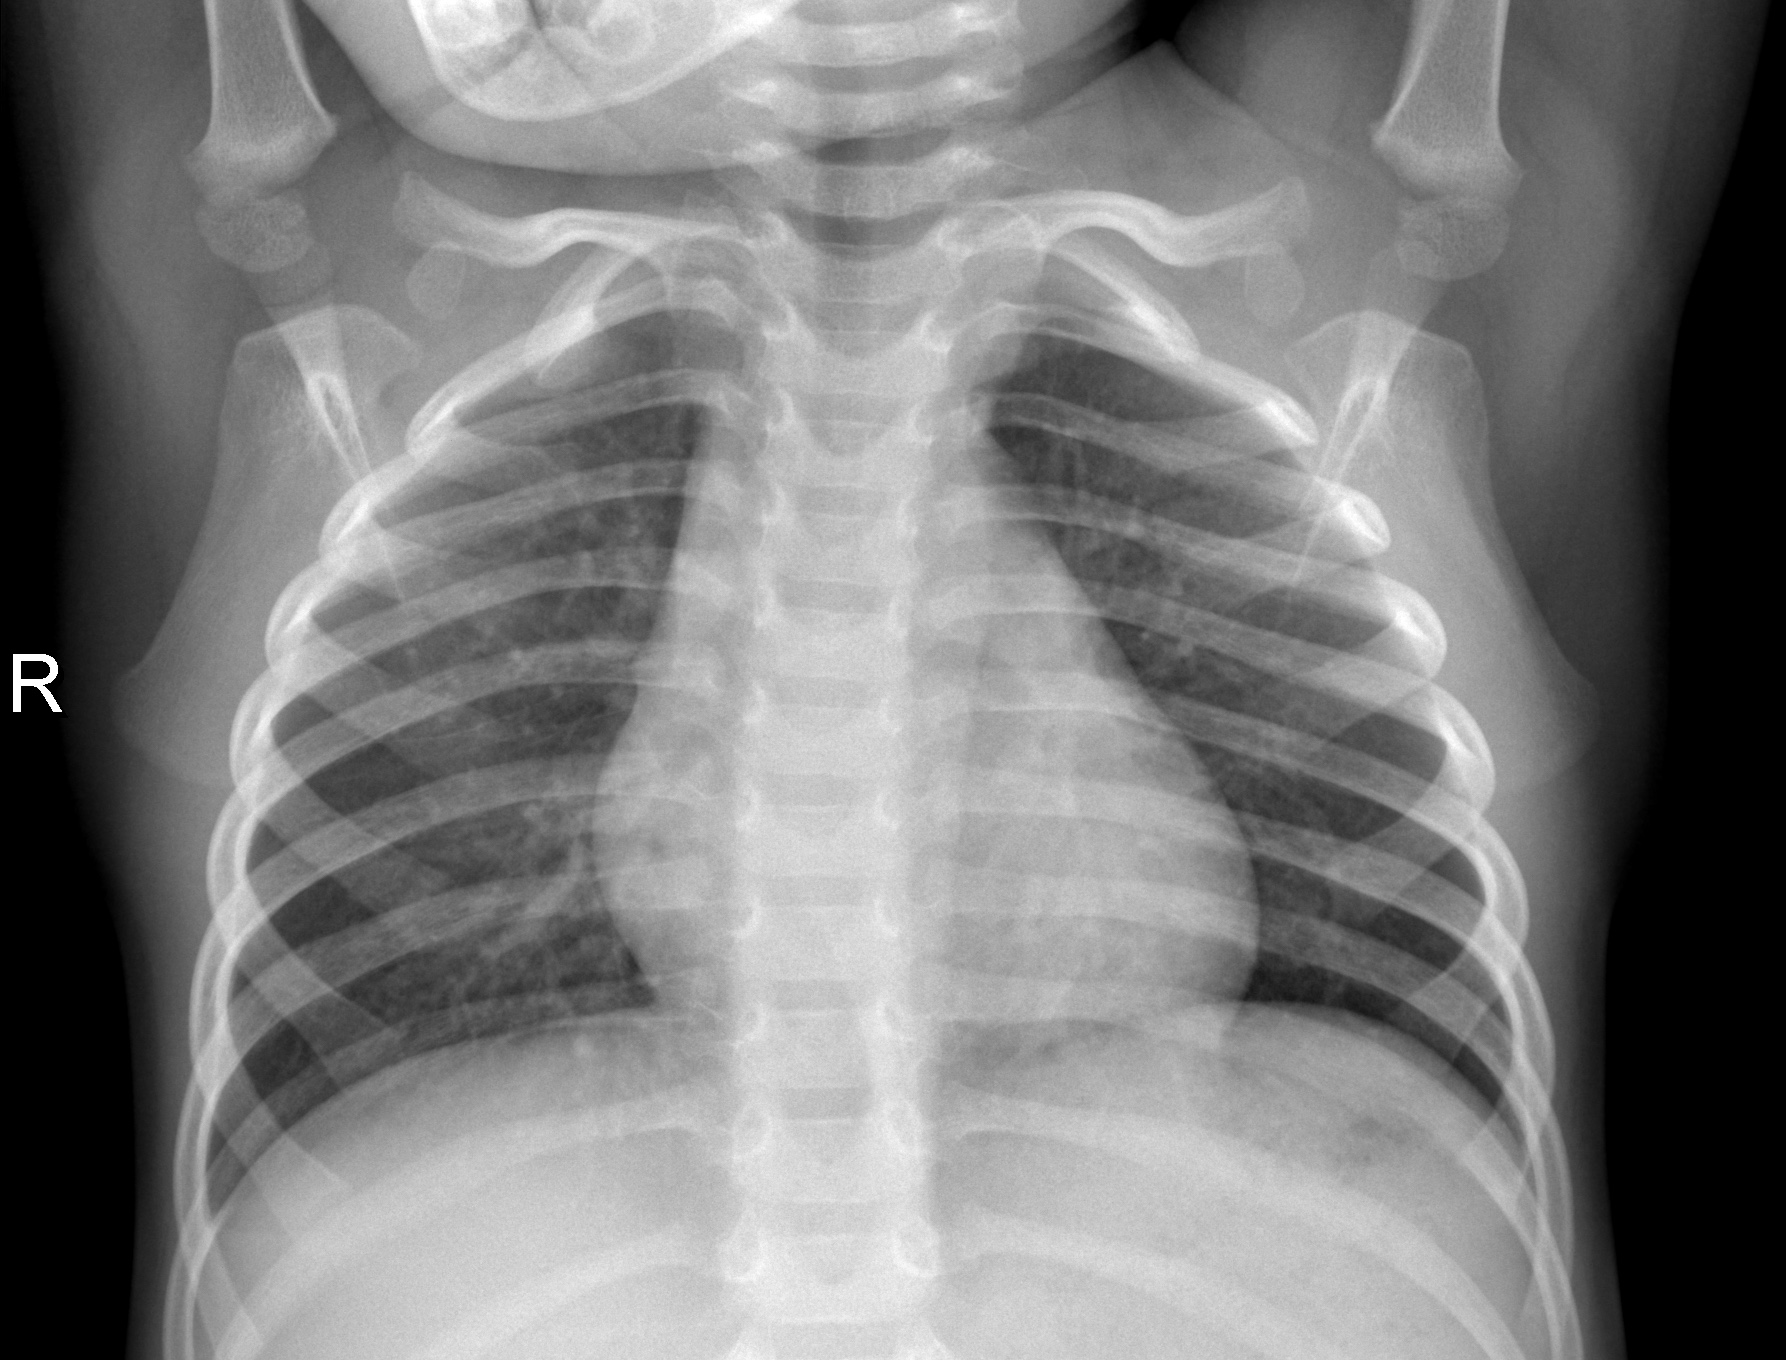
Diagnosis: NORMAL